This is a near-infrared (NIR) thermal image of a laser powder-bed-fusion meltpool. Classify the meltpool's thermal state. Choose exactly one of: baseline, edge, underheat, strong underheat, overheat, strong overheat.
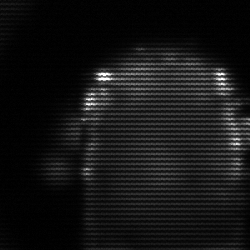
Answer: baseline